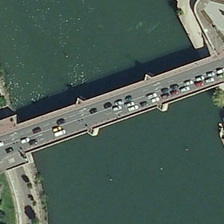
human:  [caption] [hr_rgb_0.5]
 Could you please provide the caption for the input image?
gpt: many cars are on a bridge over a river with some green trees sparsely .

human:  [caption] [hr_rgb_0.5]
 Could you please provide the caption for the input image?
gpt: many cars are on a bridge over a river with some green trees sparsely .

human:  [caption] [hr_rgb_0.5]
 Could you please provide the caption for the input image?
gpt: many cars are on a bridge over a river with some green trees sparsely .

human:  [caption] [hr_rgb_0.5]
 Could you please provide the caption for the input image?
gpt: many cars are on a bridge over a river with some green trees sparsely .

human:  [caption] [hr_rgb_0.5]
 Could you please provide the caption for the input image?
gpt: many cars are on a bridge over a river with some green trees sparsely .